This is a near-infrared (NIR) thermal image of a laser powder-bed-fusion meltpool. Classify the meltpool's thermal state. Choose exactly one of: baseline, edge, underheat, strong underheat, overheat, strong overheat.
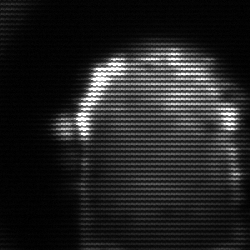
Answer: baseline